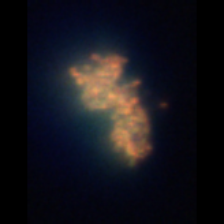
Taxon: Ciliates
Group: Other